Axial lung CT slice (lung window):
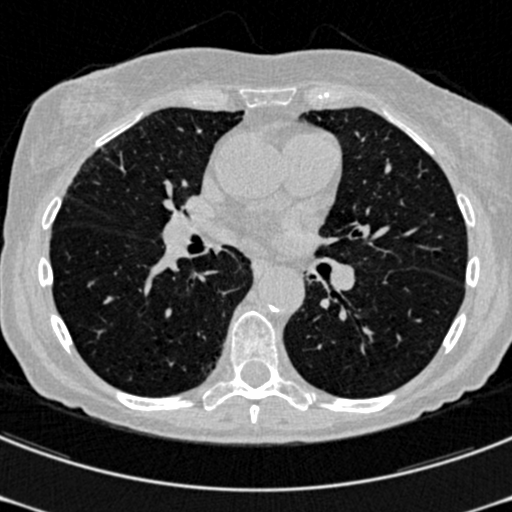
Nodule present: no